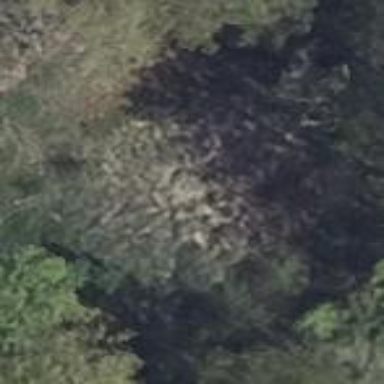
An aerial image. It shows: Pond surrounded by natural water.